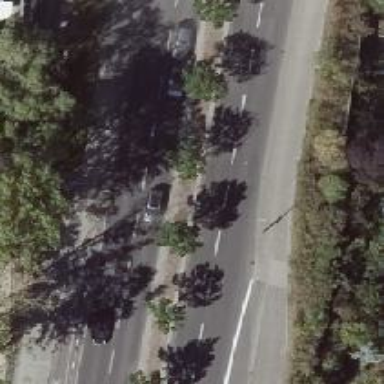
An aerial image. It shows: Avenue lined with broadleaved deciduous trees.